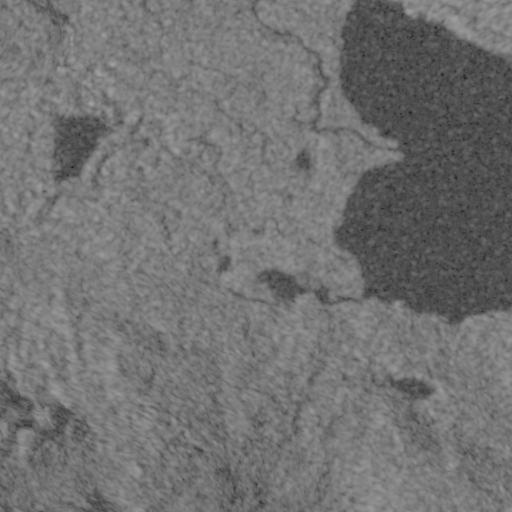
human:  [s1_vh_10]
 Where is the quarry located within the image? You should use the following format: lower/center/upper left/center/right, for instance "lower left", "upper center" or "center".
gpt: The quarry is located in the upper left of the image.
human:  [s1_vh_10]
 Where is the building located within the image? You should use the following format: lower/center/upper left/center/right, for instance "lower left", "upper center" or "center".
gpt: The building is located in the upper left of the image.
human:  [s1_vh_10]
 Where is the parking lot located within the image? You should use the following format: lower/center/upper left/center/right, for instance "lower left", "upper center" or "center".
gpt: There is no parking lot in the image.

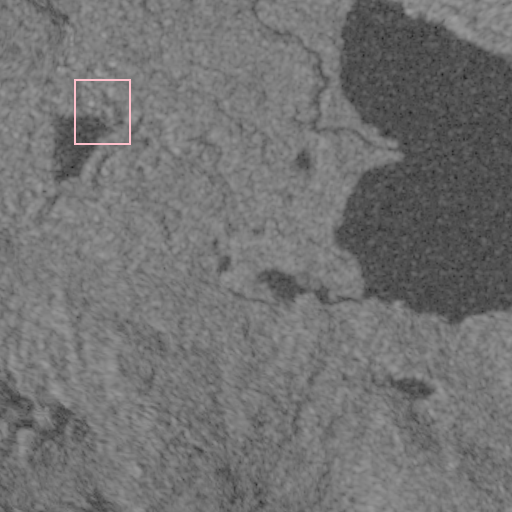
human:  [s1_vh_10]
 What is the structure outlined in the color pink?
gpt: The structure outlined in pink is a quarry.
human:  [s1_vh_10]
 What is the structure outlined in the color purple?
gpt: There is no purple outline.